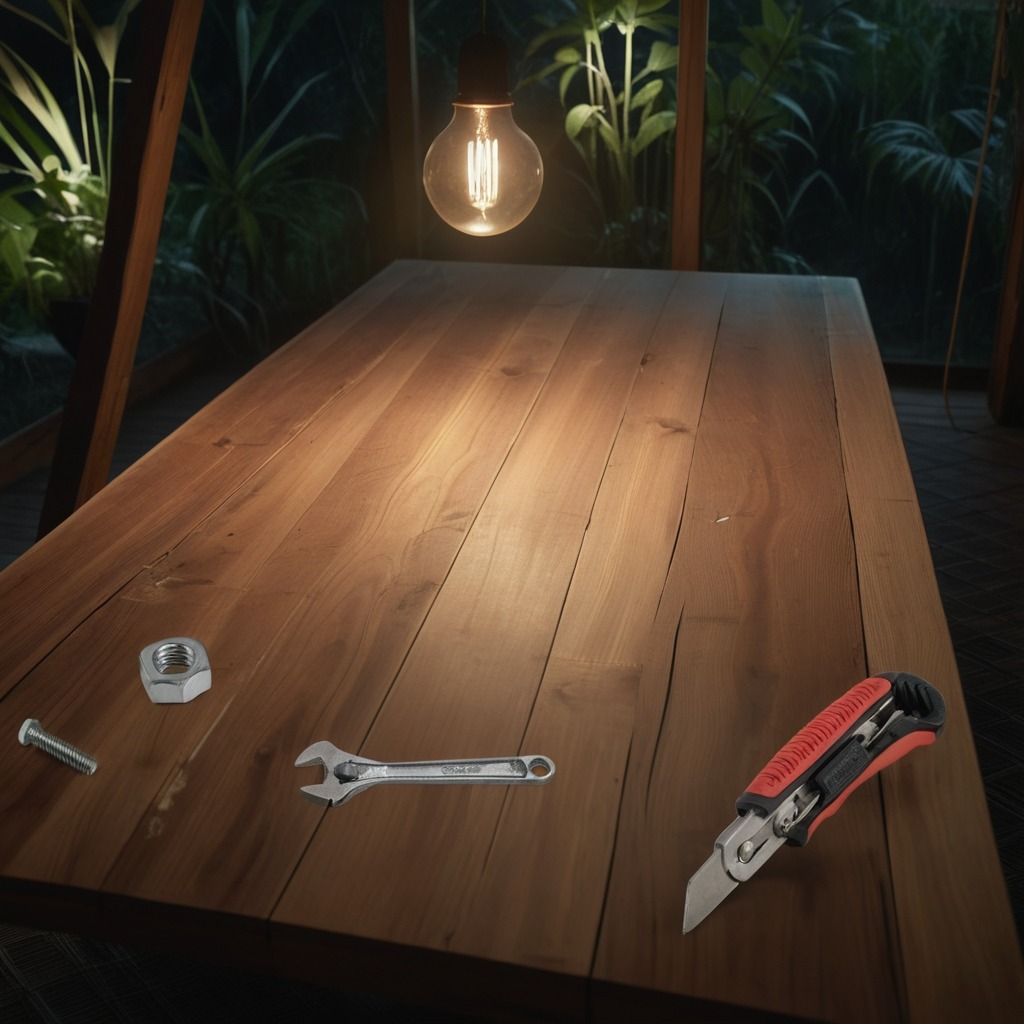
A utility knife, a metal machine screw, a coiled metal spring, a metal nut, and a wrench are lying on a wooden table inside a jungle field workshop tent at night.